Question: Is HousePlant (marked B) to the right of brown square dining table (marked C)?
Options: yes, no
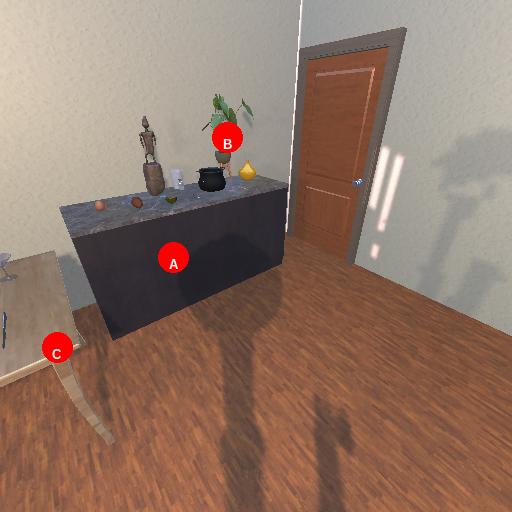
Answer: yes